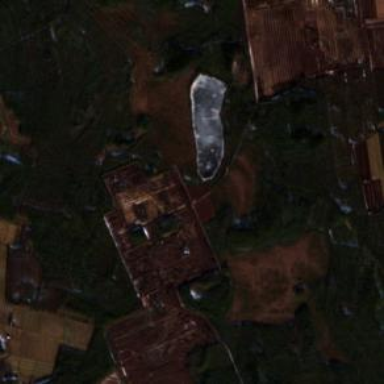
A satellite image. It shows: Bog wetland area.